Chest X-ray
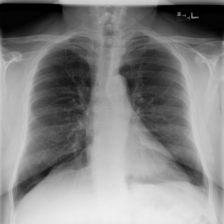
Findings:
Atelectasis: positive
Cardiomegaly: positive
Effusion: positive
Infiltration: negative
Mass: negative
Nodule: positive
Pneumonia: negative
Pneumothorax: negative
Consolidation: negative
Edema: negative
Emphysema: negative
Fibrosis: positive
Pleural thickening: negative
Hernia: negative